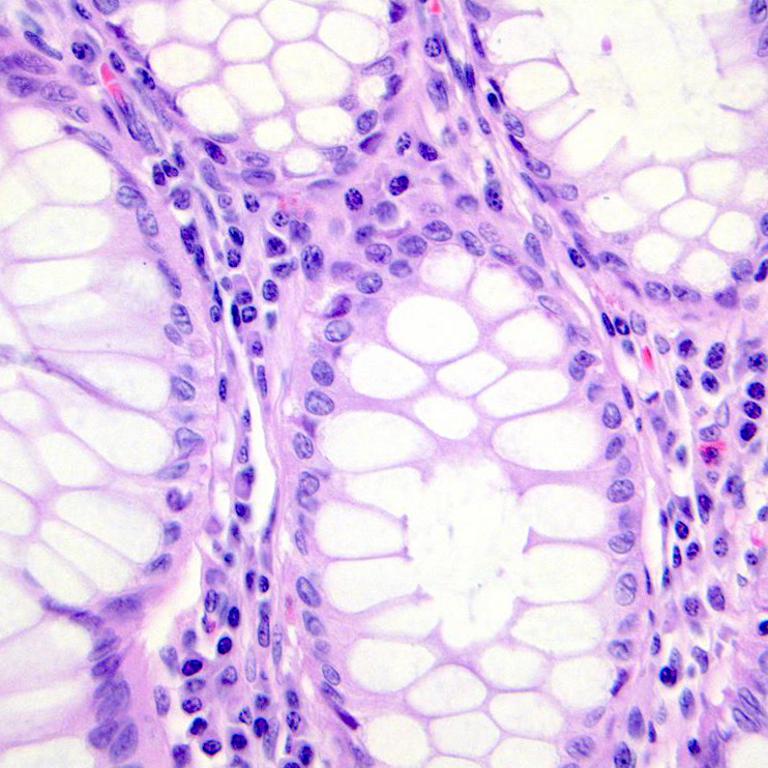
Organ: colon
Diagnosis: benign